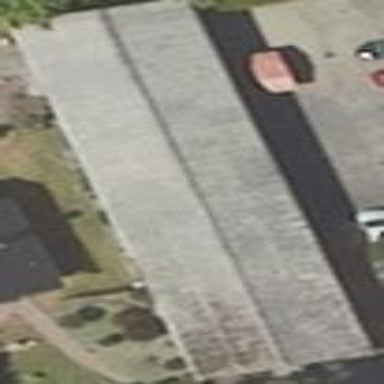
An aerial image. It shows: Shed.